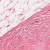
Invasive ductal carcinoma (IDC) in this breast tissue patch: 0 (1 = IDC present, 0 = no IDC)